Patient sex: M
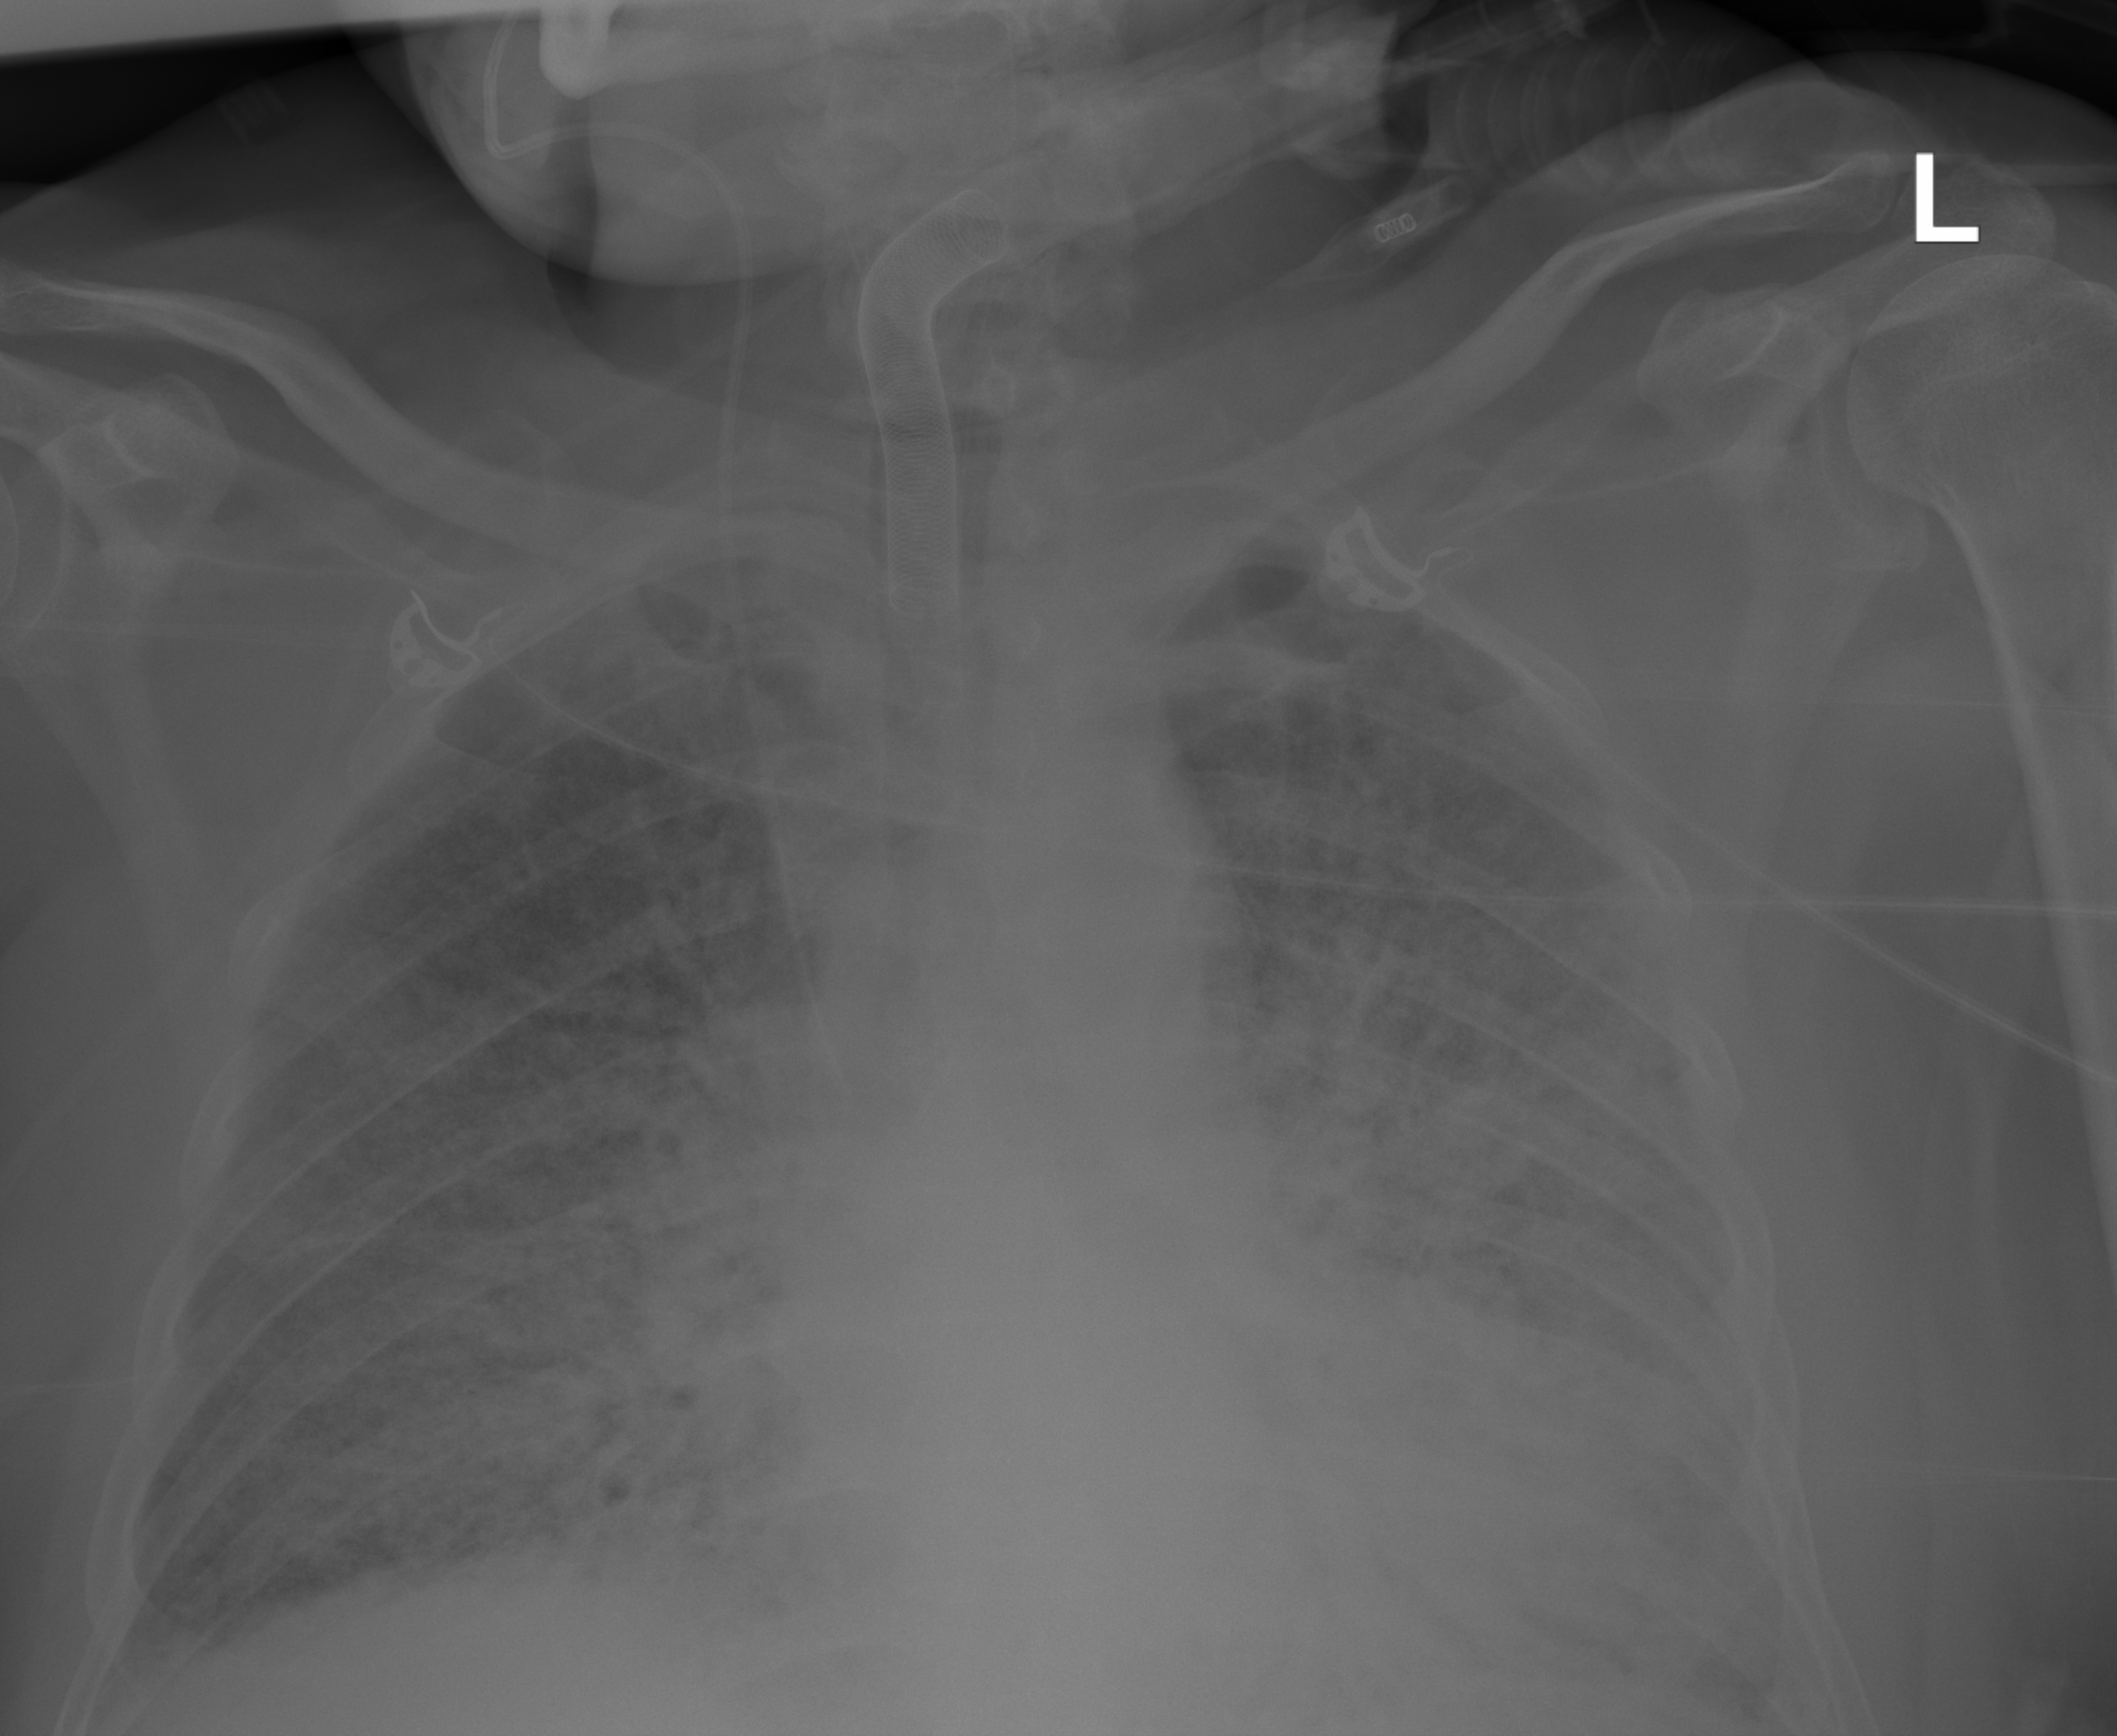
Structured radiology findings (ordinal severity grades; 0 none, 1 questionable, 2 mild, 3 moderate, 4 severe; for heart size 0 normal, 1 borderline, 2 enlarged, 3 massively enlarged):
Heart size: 0
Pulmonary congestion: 2
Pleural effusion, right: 2
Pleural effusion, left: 2
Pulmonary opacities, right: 4
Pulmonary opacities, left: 4
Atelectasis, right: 3
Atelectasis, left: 3